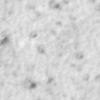
Label: no_change